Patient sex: F
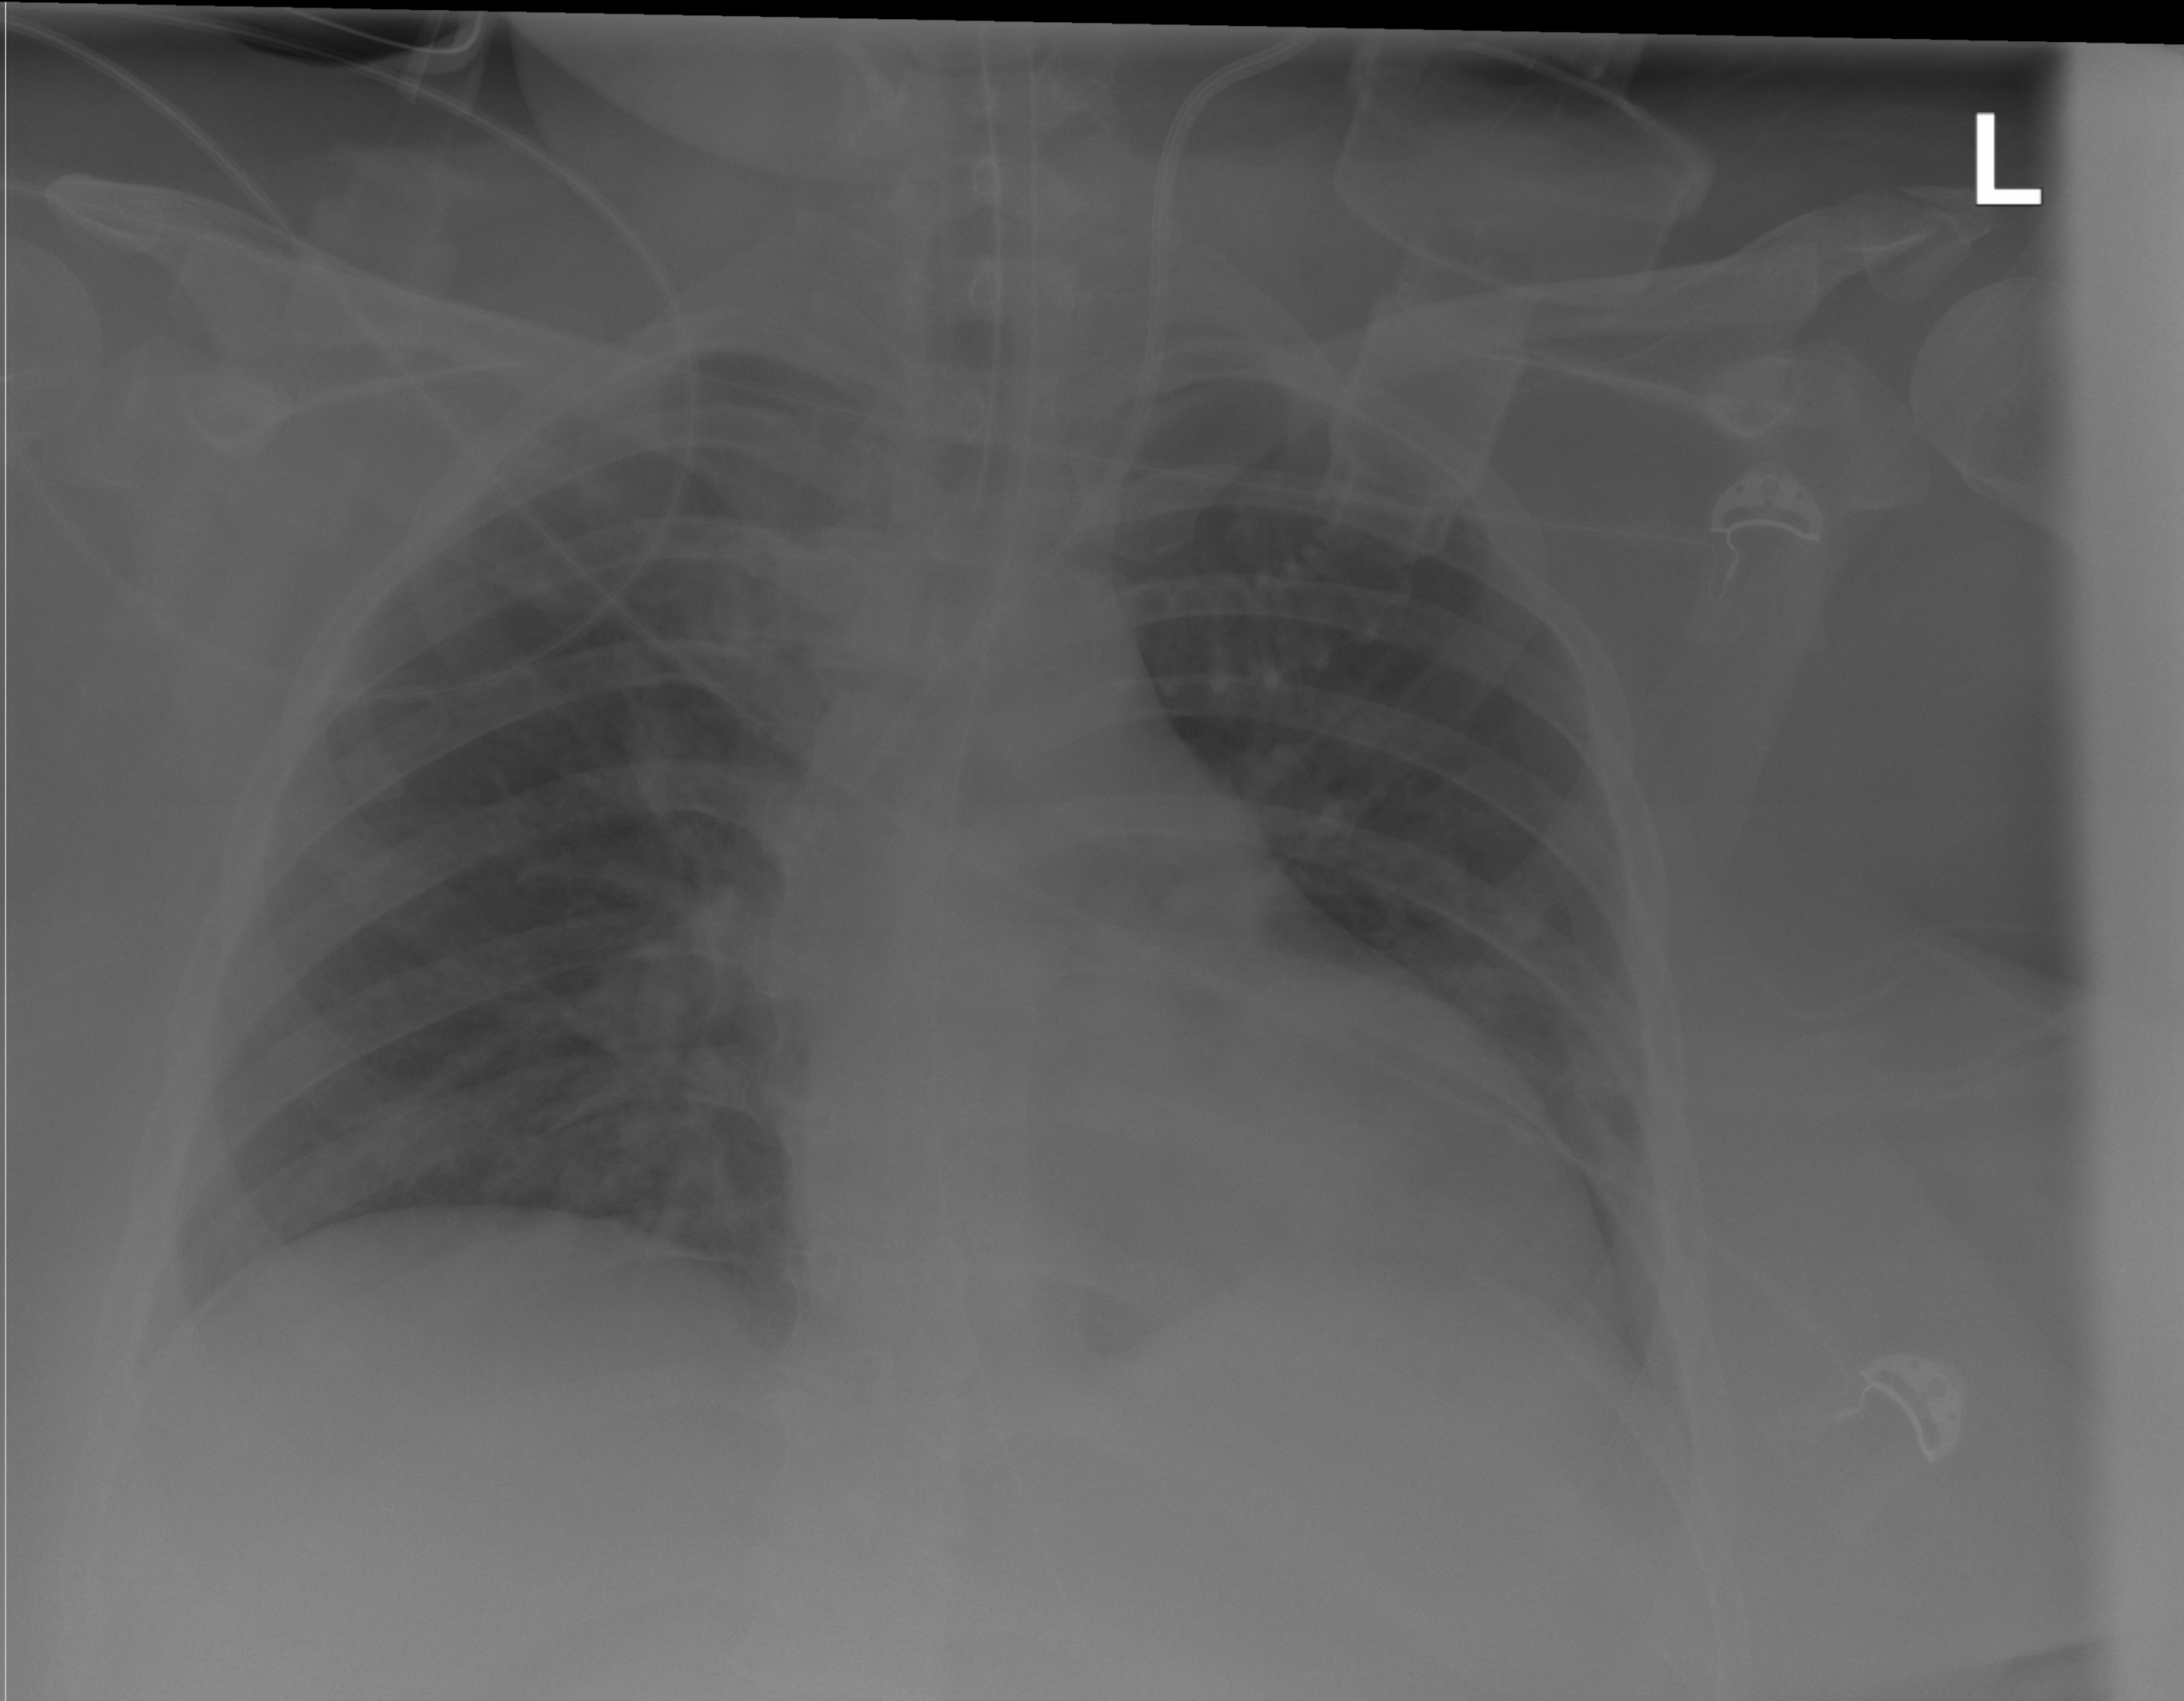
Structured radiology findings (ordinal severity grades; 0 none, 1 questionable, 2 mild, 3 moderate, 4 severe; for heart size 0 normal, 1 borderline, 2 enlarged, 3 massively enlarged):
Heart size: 2
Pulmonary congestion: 0
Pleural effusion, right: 0
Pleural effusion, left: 0
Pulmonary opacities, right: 1
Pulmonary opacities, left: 1
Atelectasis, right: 0
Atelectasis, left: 2